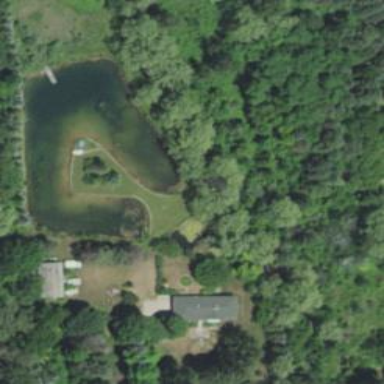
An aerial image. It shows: Serene pond surrounded by nature.